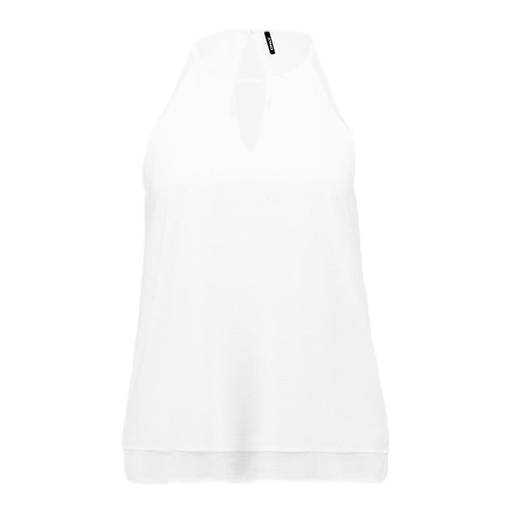
white halter neck tank, white sleeveless keyhole top, white tank top, white background